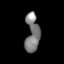
Tissue: lung
Cell type: Fibroblasts
Senescence score: 0.6164
Nuclear area (px): 515
Mean DAPI intensity: 126.089